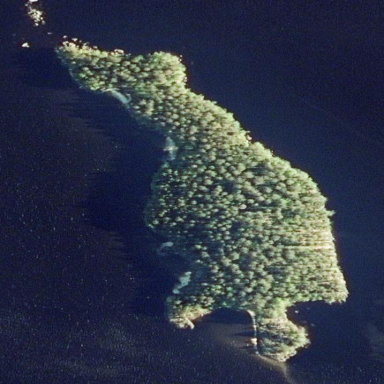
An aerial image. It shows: Islet.